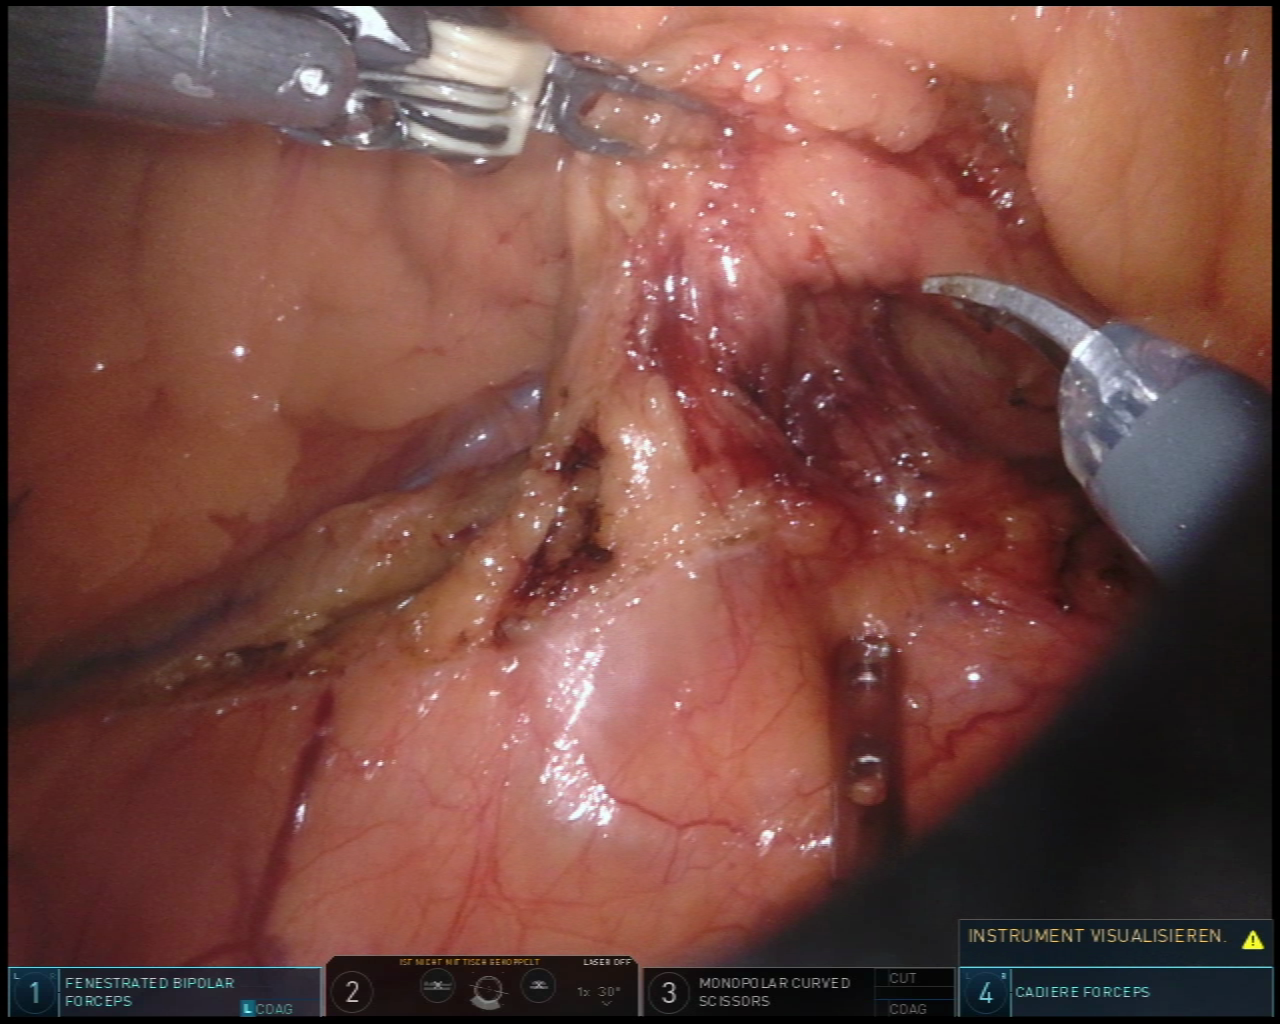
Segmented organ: intestinal_veins
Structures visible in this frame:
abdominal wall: no
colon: no
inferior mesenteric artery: no
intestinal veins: yes
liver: no
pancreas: no
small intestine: no
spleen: no
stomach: no
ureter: no
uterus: no
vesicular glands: no